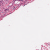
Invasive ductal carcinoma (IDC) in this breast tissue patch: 0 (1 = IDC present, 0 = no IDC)